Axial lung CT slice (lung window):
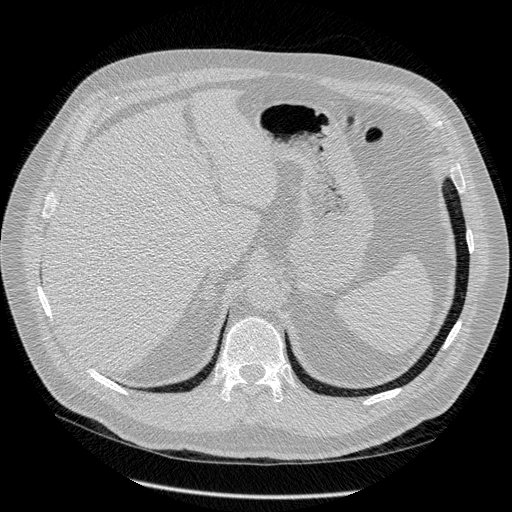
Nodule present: no